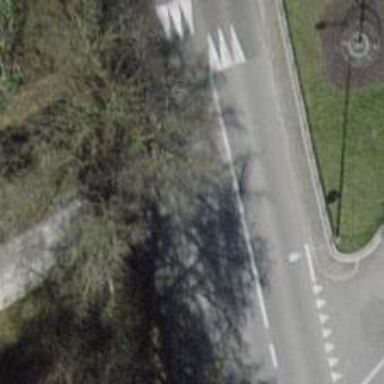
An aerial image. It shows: Traffic hump for calming the traffic.